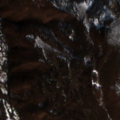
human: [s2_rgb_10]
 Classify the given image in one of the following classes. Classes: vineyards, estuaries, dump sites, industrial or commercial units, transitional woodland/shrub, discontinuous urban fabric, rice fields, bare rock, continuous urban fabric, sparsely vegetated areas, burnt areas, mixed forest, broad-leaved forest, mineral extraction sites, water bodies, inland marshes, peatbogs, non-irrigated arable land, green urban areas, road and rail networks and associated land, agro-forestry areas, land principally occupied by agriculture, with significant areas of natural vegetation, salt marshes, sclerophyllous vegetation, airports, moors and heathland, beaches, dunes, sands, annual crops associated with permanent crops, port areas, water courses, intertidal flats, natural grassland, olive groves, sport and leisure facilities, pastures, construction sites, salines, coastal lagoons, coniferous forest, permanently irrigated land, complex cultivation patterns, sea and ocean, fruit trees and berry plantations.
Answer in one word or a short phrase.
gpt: broad-leaved forest, transitional woodland/shrub